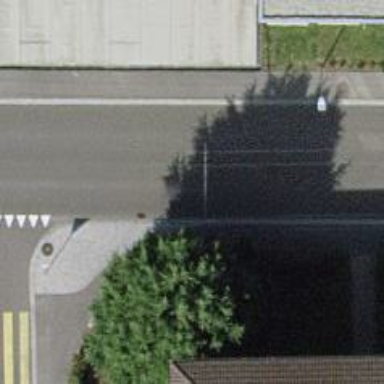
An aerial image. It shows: Uncontrolled road crossing.